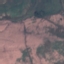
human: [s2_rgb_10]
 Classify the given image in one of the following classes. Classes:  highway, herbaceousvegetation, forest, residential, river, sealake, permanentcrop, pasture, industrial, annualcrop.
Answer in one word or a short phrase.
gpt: HerbaceousVegetation